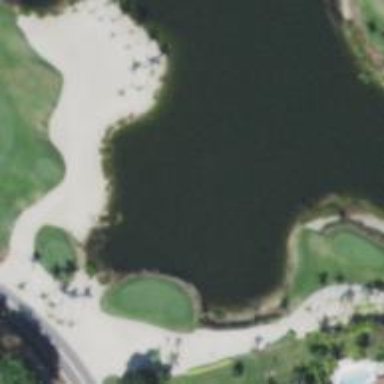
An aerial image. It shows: Golf bunker filled with natural sand.